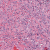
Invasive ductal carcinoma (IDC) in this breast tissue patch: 1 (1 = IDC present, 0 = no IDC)